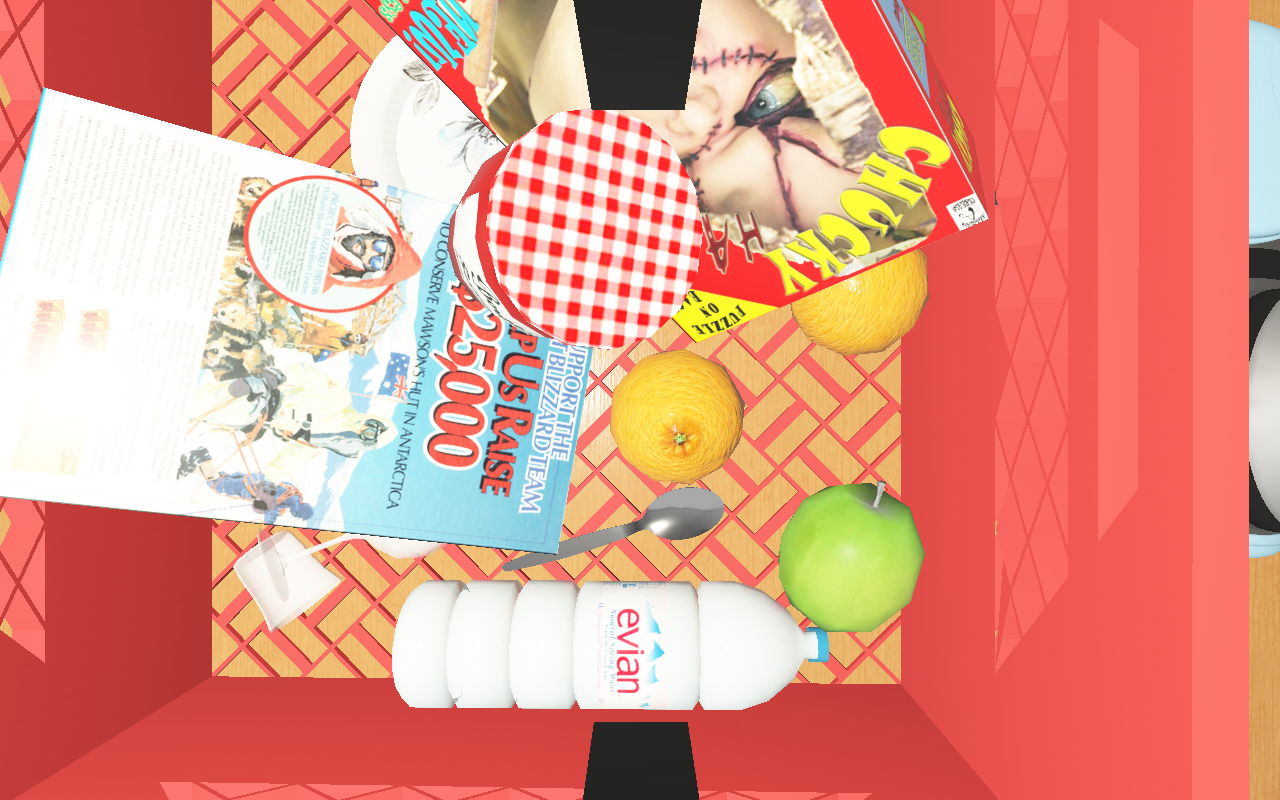
Objects in the scene:
apple
apple
orange
orange
glass
wineglass
honey jar
jam jar
cereal box
biscuit box